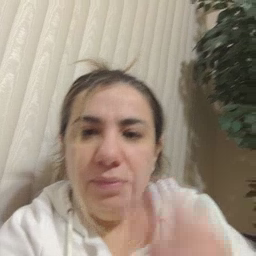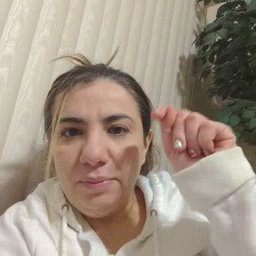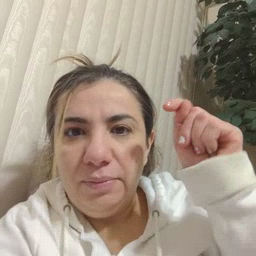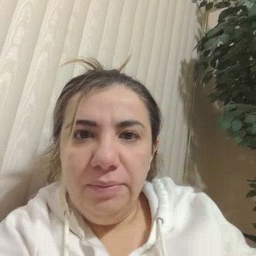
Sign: toy